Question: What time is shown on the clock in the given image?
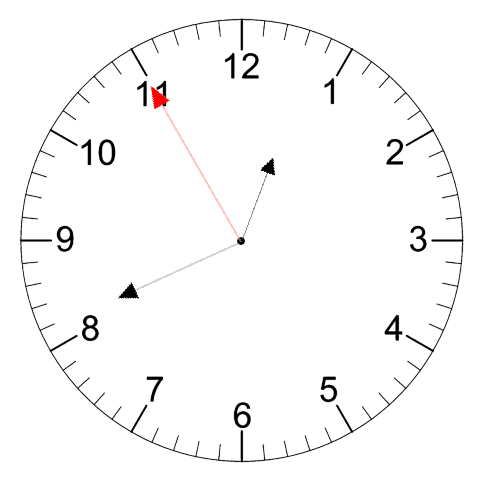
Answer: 12:40:55